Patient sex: F
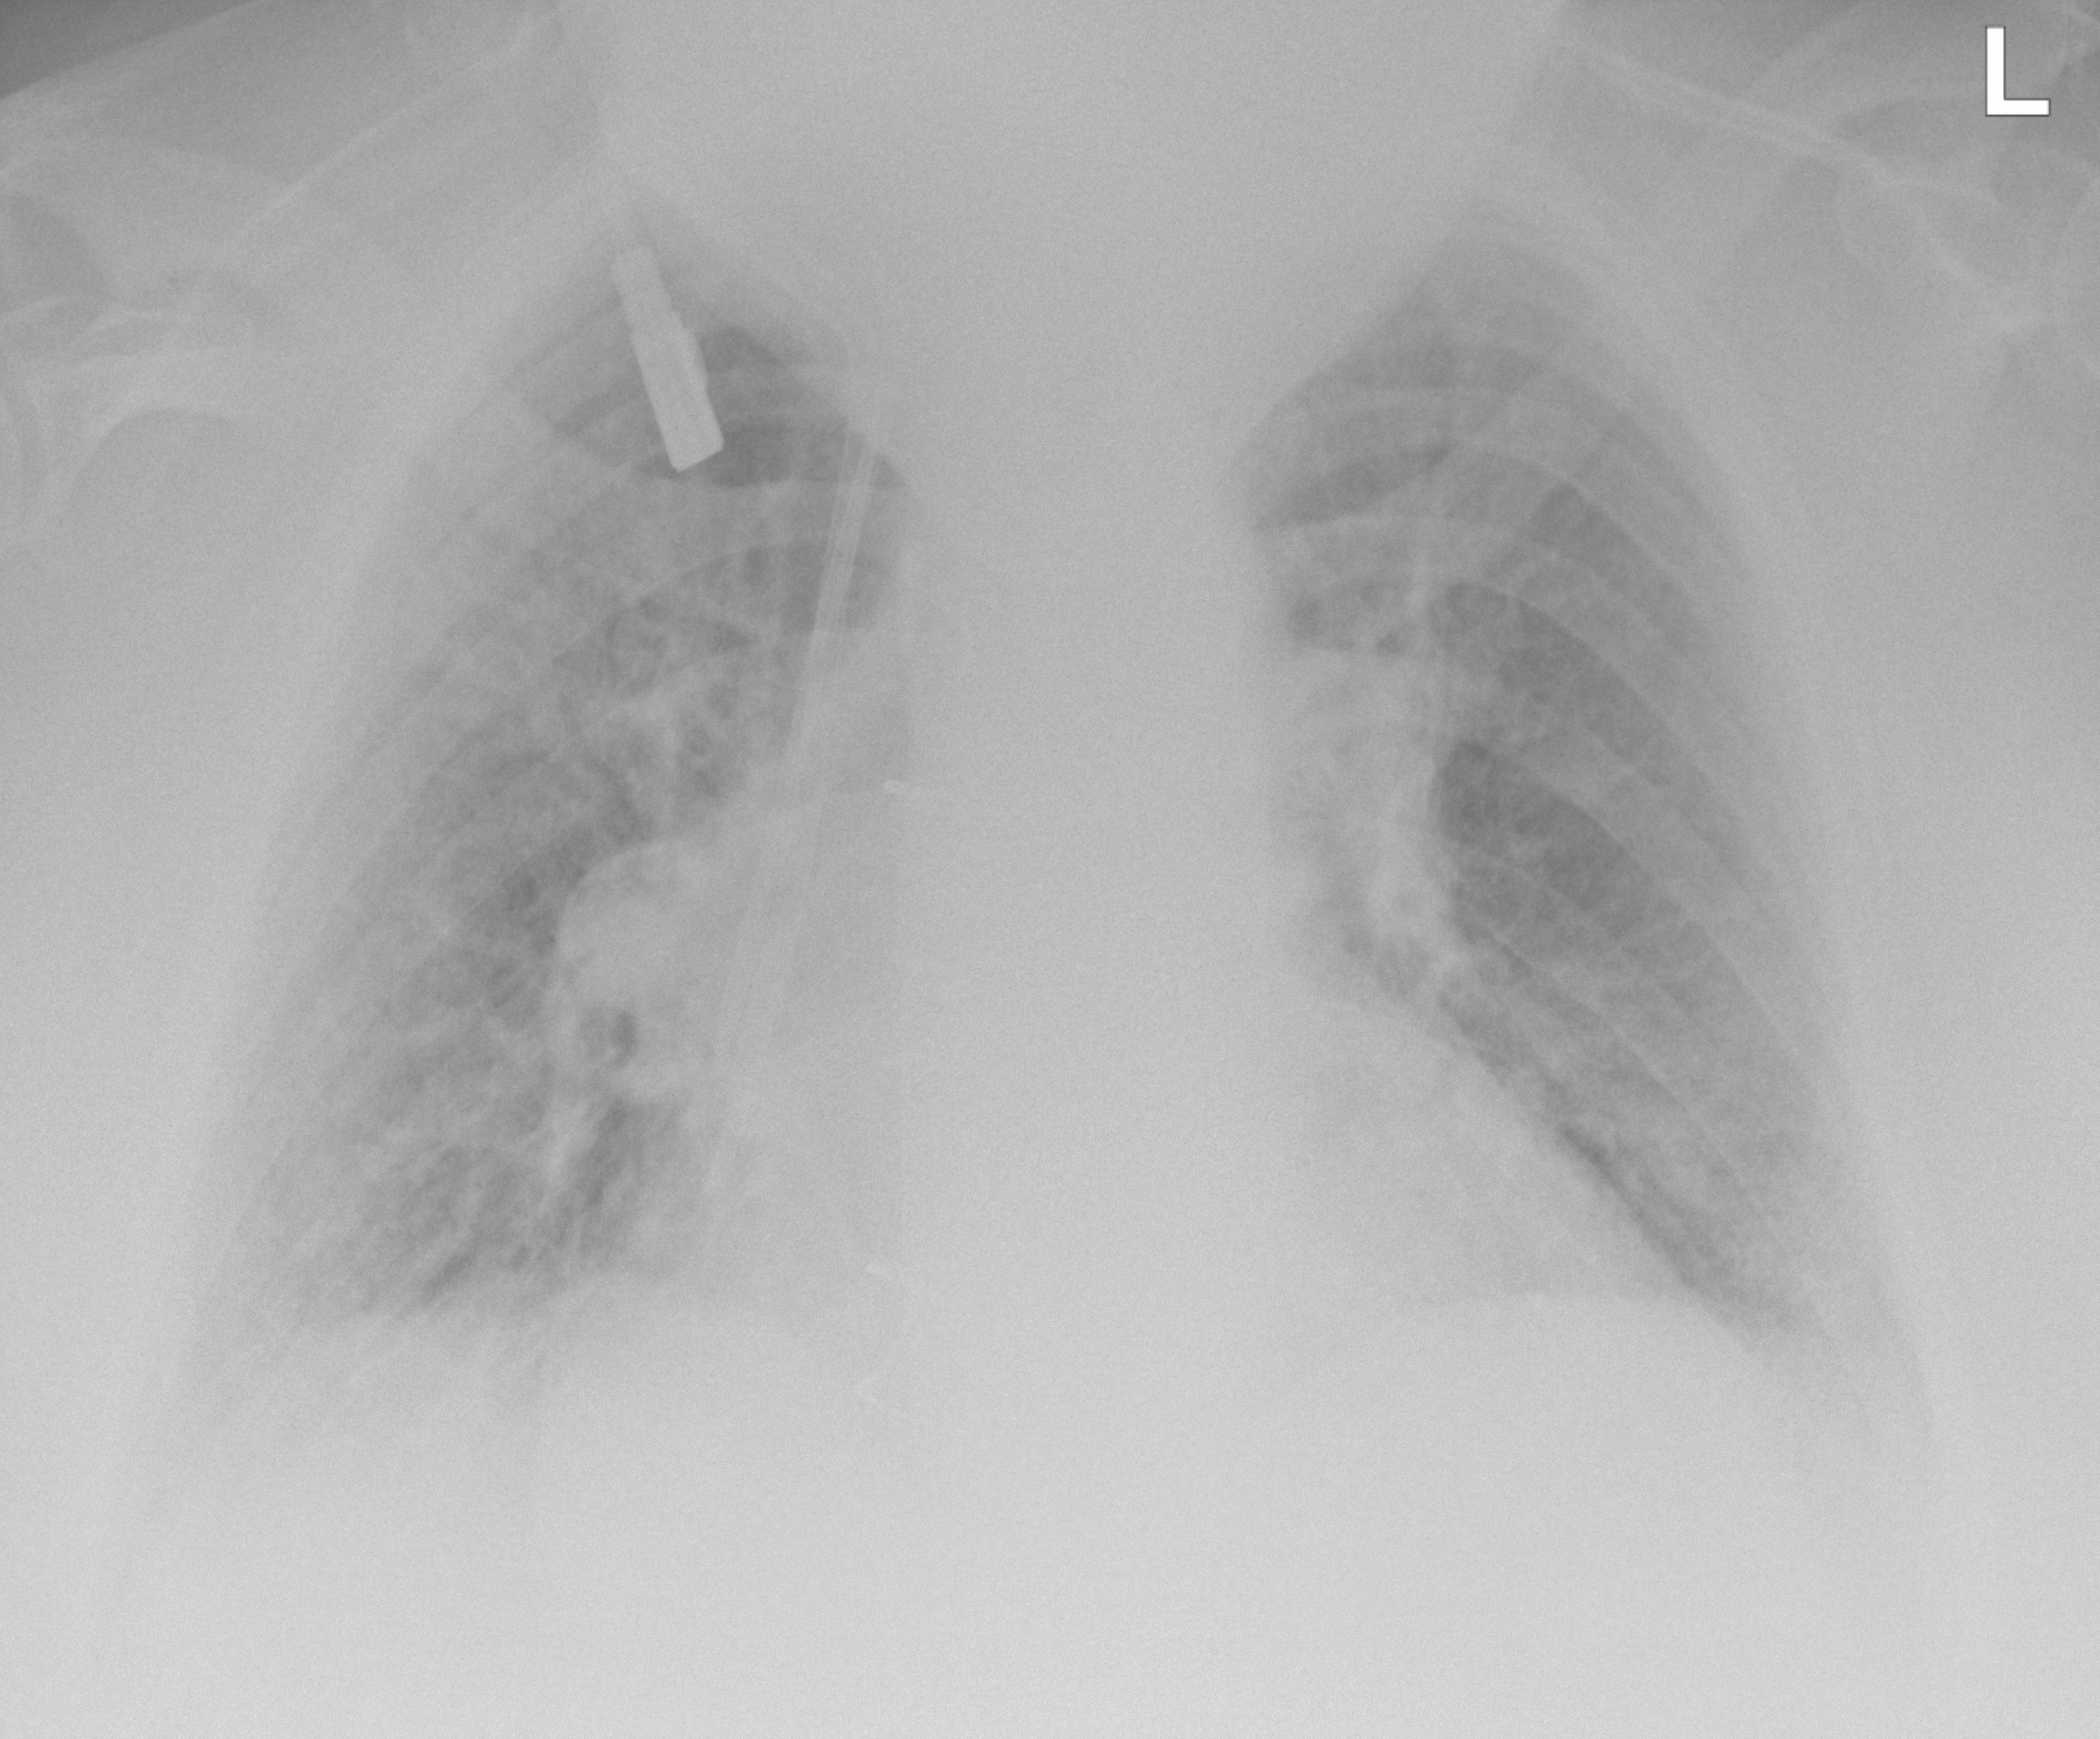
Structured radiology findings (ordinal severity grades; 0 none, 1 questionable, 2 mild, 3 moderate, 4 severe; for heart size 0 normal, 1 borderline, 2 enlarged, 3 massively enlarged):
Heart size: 2
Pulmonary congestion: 3
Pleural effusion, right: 0
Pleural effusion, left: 0
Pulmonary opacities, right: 1
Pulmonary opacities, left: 1
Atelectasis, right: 2
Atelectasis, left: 2